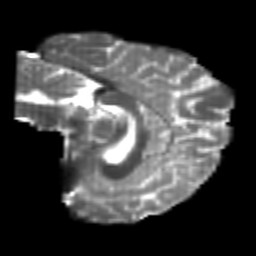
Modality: T2w
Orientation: sagittal
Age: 22
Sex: female
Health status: healthy
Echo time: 0.074 s